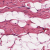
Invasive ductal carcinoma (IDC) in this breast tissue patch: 0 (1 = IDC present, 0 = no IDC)